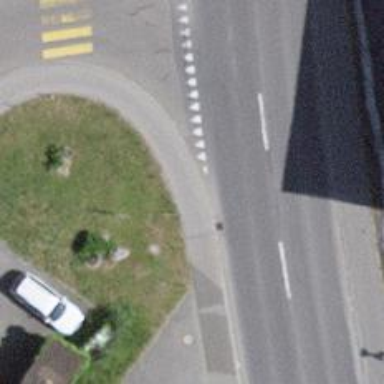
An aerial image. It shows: Asphalt sidewalk along the footway.